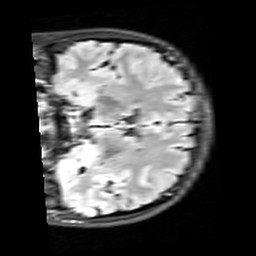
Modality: FLAIR
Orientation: coronal
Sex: female
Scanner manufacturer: siemens
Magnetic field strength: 3 T
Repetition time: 10 s
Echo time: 0.09 s